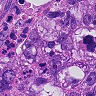
Metastatic tissue present: yes